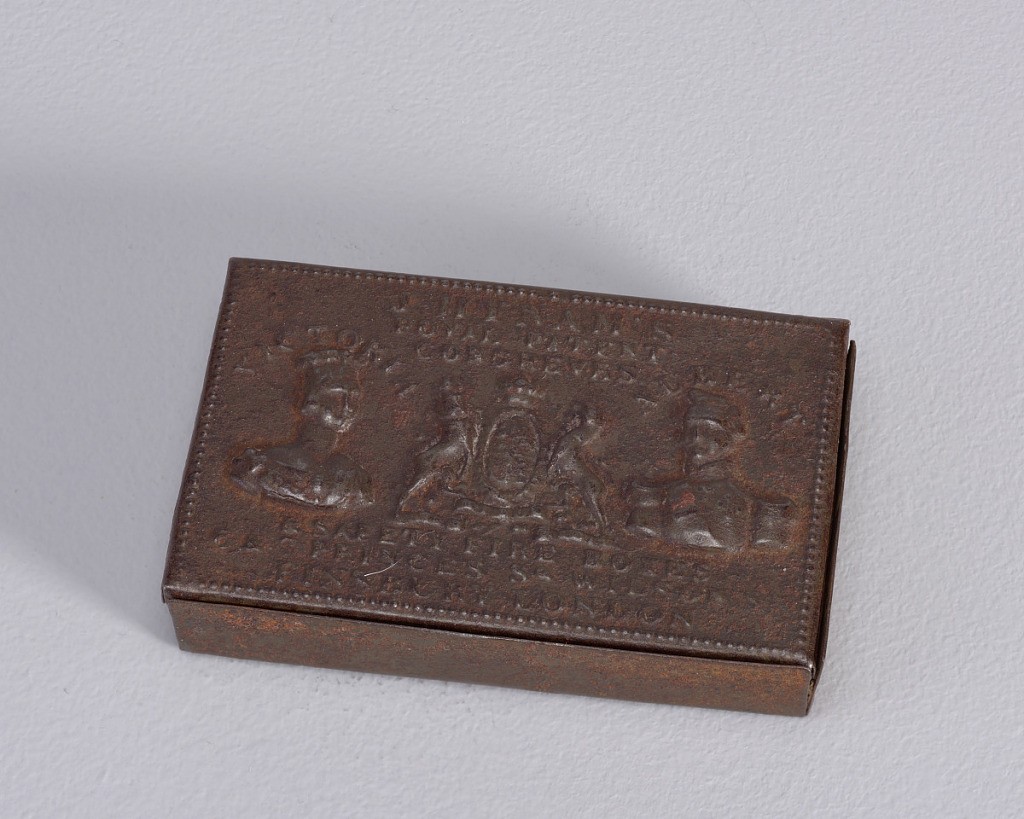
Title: "J. Hynam's Royal Patent Congreves & Safety Fire Boxes"
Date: ca. 1850
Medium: Plated tin
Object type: Matchsafe
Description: Rectangular, snuff box style container, featuring raised decoration of Queen Victoria and Prince Albert, their names inscribed above each respectively, royal coat-of-arms between them, inscribed above all "J.Hynam's Royal Patent Congreves," inscribed below "& Safety Fire Boxes, 5 & 7 Princes Sq. Wilson St., Finsbury London." Lid hinged on back, long side. Striker on same side.